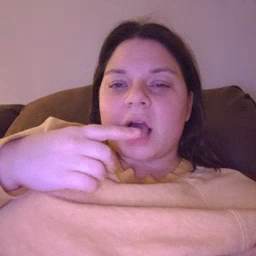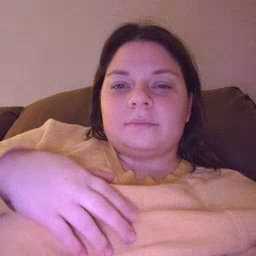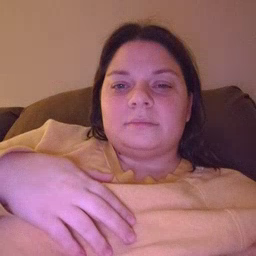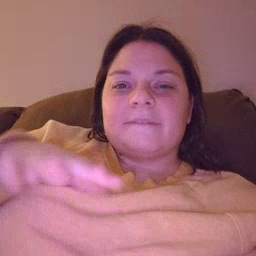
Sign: tongue